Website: home-depot
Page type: account-dashboard
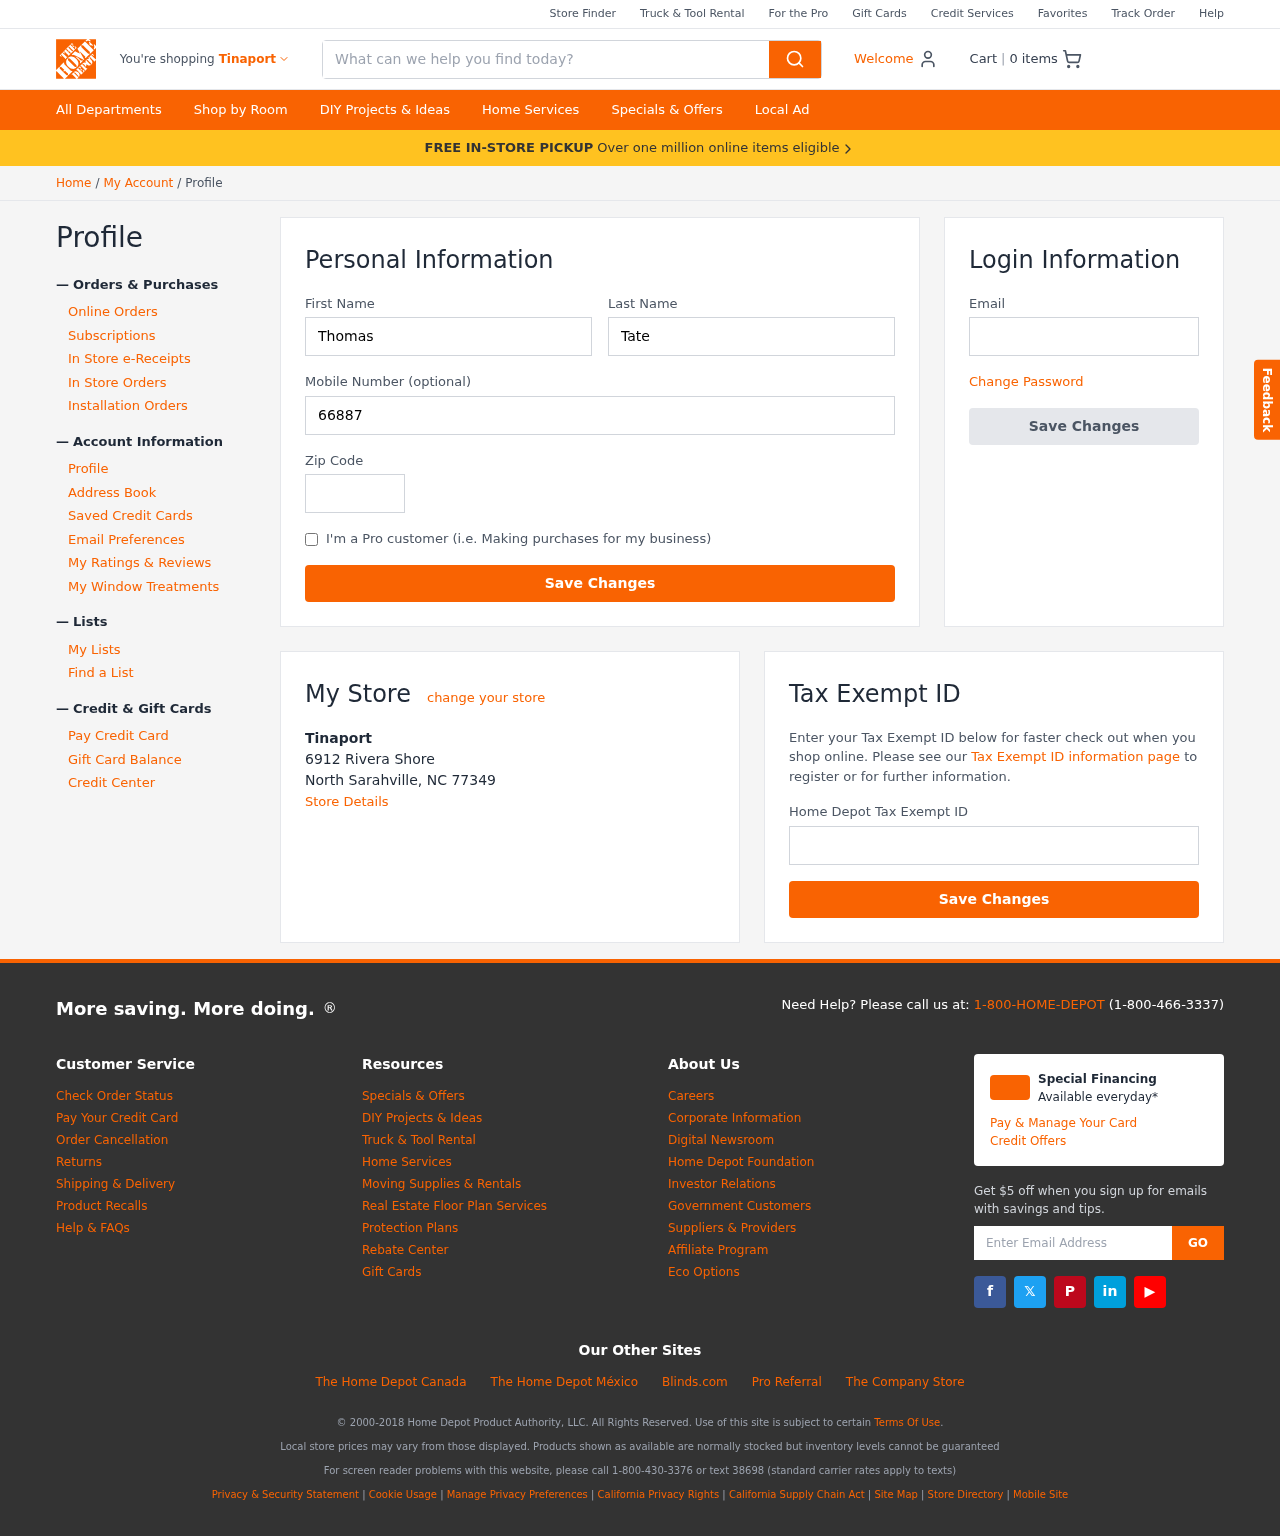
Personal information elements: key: PII_CITY
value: Tinaport
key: PII_EMAIL
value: thomas.tate@yahoo.com
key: PII_FIRSTNAME
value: Thomas
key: PII_LASTNAME
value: Tate
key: PII_LOCATION1_CITY_STATE_ZIP
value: North Sarahville, NC 77349
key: PII_LOCATION1_NAME
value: Tinaport
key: PII_LOCATION1_STREET
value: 6912 Rivera Shore
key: PII_PHONE
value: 6688720911
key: PII_POSTCODE
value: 54101
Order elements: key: ORDER_NUM_ITEMS
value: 0
Search elements: key: HEADER_SEARCH
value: What can we help you find today?